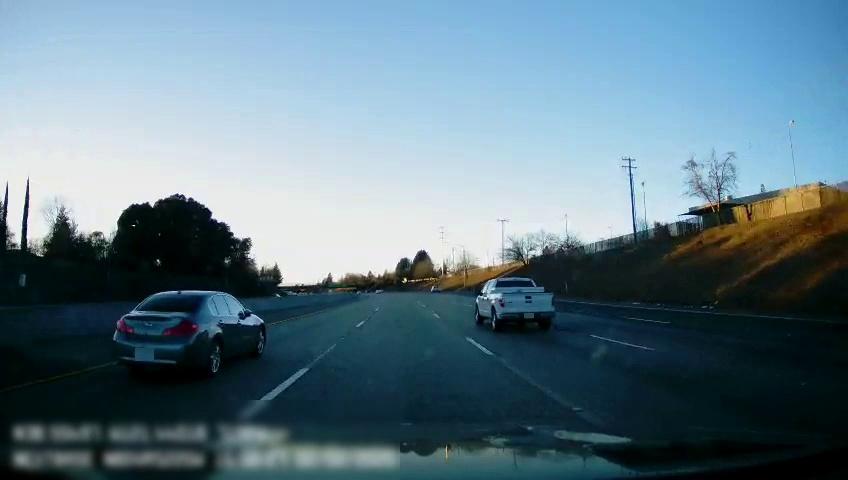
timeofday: Day
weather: Sunny
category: Drivable Space
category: Vehicles | Truck
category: Vehicles | Car
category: Lanes | Alternate Lane
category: Lanes | Current Lane
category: Lanes | Current Lane
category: Lanes | Alternate Lane
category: Lanes | Alternate Lane
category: Lanes | Alternate Lane